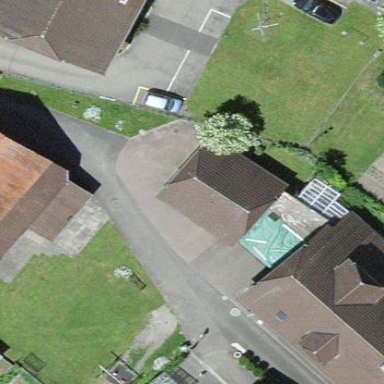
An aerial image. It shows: Garage building.